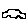
Label: car